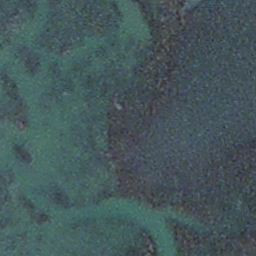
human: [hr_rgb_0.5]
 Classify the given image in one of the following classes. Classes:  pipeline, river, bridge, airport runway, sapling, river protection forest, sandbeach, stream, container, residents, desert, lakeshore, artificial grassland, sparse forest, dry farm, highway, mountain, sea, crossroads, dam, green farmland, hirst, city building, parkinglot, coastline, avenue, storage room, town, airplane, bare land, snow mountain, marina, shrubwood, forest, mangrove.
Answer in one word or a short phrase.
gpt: stream